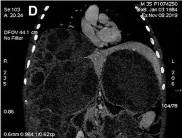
(A-D) Preoperative CT images of the pelvis and abdomen.
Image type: radiology (ct)